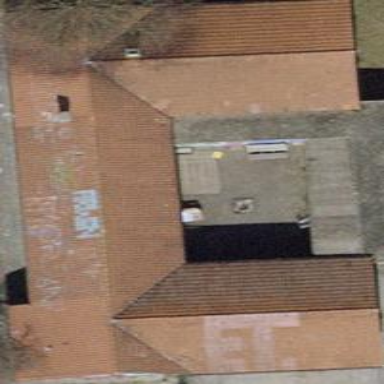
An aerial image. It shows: Community center housed in tile-roofed shed.